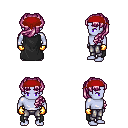
a pixel art fantasy rpg character, male body template, dark elf, purple skin, black cape, metal pants, pink princess hairstyle, red bandana, gold gloves, four views (front, back, left, right), 2x2 character sprite sheet, small pixel art, hard edges, no anti-aliasing